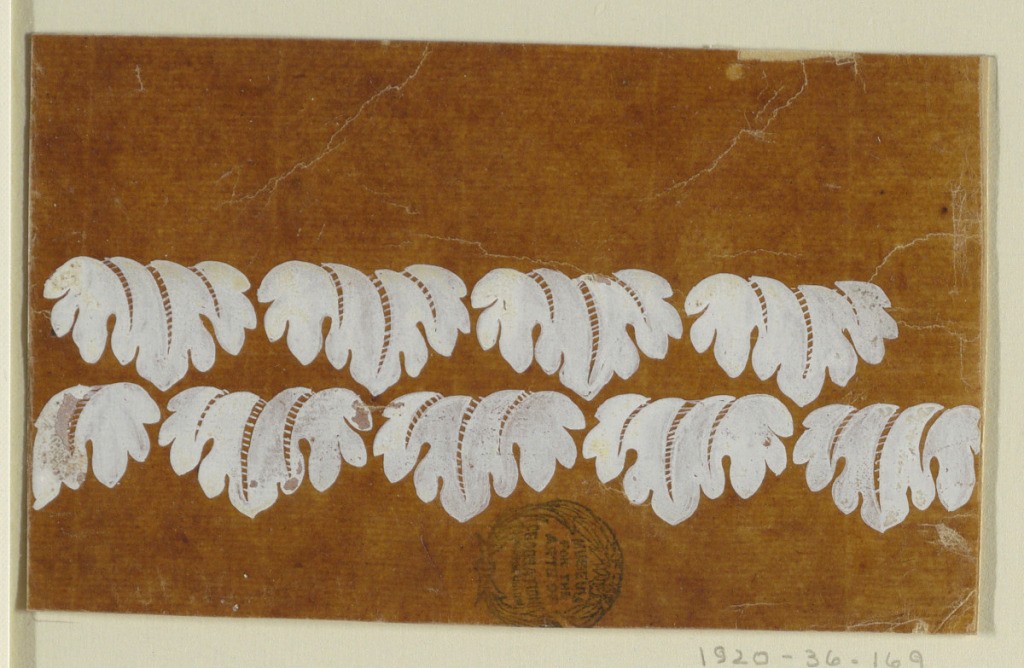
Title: Design for an Embroidered or Woven Horizontal Border of the "Fabrique de St. Ruf"
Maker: Fabrique de Saint Ruf, Lyon, France
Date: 1800–1815
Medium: Brush and white gouache on glazed tracing paper
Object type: Drawing
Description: Hanging multi-lobed leaves are shown in opposite  directions and staggered in two rows.